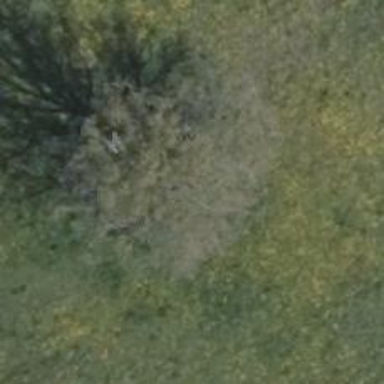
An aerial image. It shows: Deciduous broadleaved tree.